Field crop: tomato
Growth stage: 2
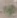
Species: solanum